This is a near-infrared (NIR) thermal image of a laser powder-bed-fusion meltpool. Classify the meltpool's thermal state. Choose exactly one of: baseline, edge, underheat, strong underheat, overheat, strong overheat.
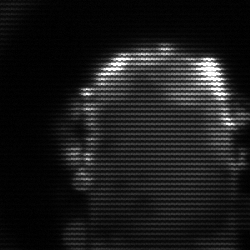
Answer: baseline